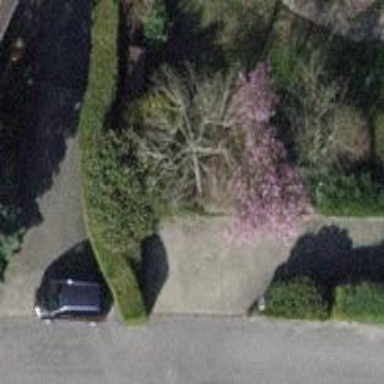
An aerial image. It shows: Deciduous broadleaved tree in garden.